Interaction volume radius: 10 \u00c5
Interaction volume height: 40 \u00c5
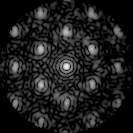
Disorder parameter: 0.365